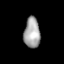
Tissue: lung
Cell type: Others
Senescence score: 0.2388
Nuclear area (px): 483
Mean DAPI intensity: 163.671